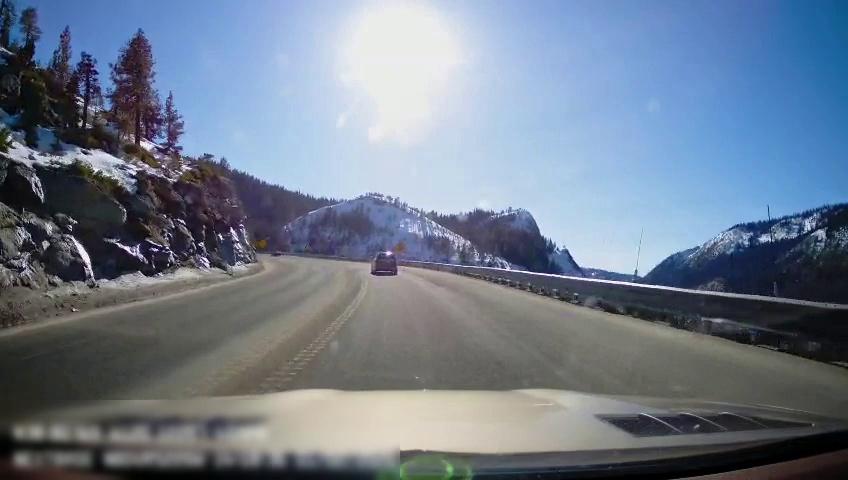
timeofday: Day
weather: Sunny
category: Drivable Space
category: Vehicles | SUV
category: Lanes | Current Lane
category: Lanes | Alternate Lane
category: Lanes | Opposite Lane